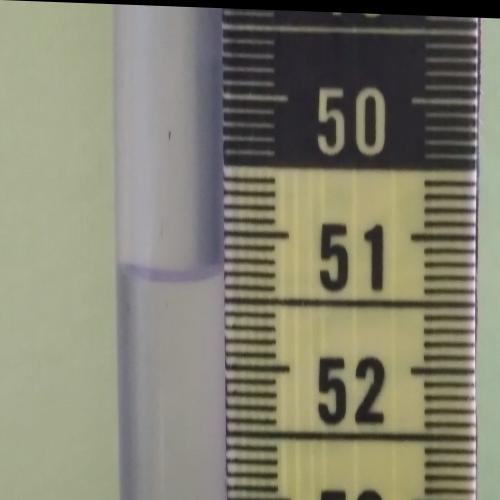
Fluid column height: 51.3 cm